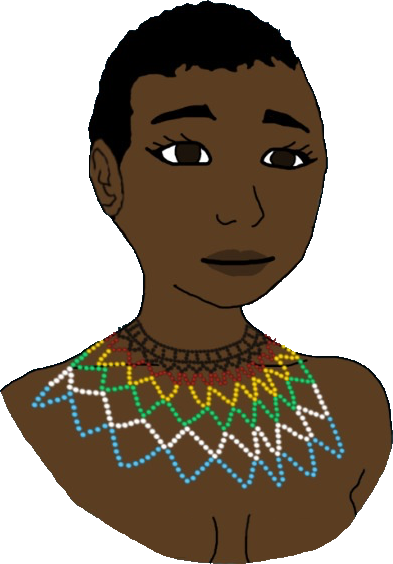
Label: 5_Doomer_Girl